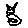
Label: cat